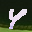
Label: 4